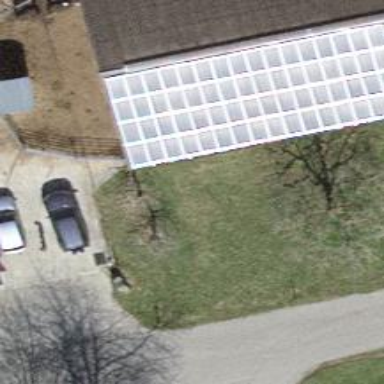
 consisting of solar photovoltaic panels."